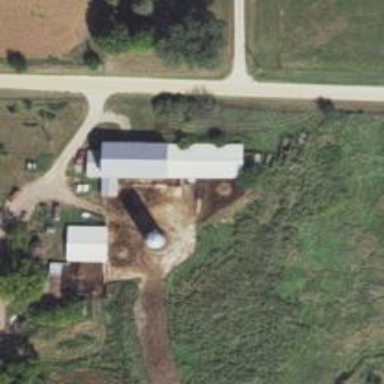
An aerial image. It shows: Silo.